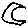
Label: moon